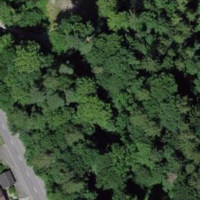
EUNIS habitat code: 41
Species observed at this site:
Episyrphus balteatus
Chamaenerion angustifolium